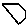
Label: hexagon